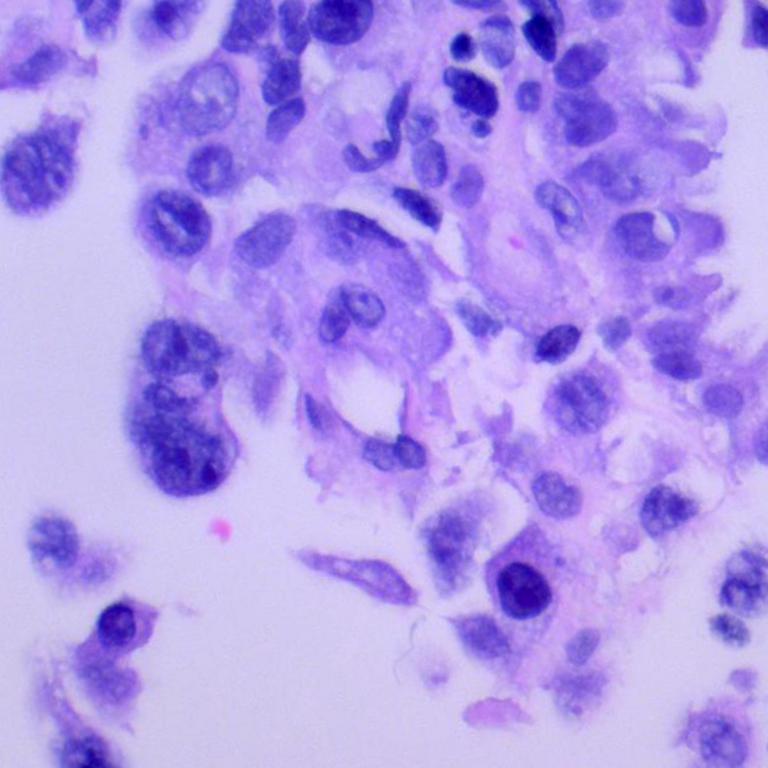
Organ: lung
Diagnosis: adenocarcinomas